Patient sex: M
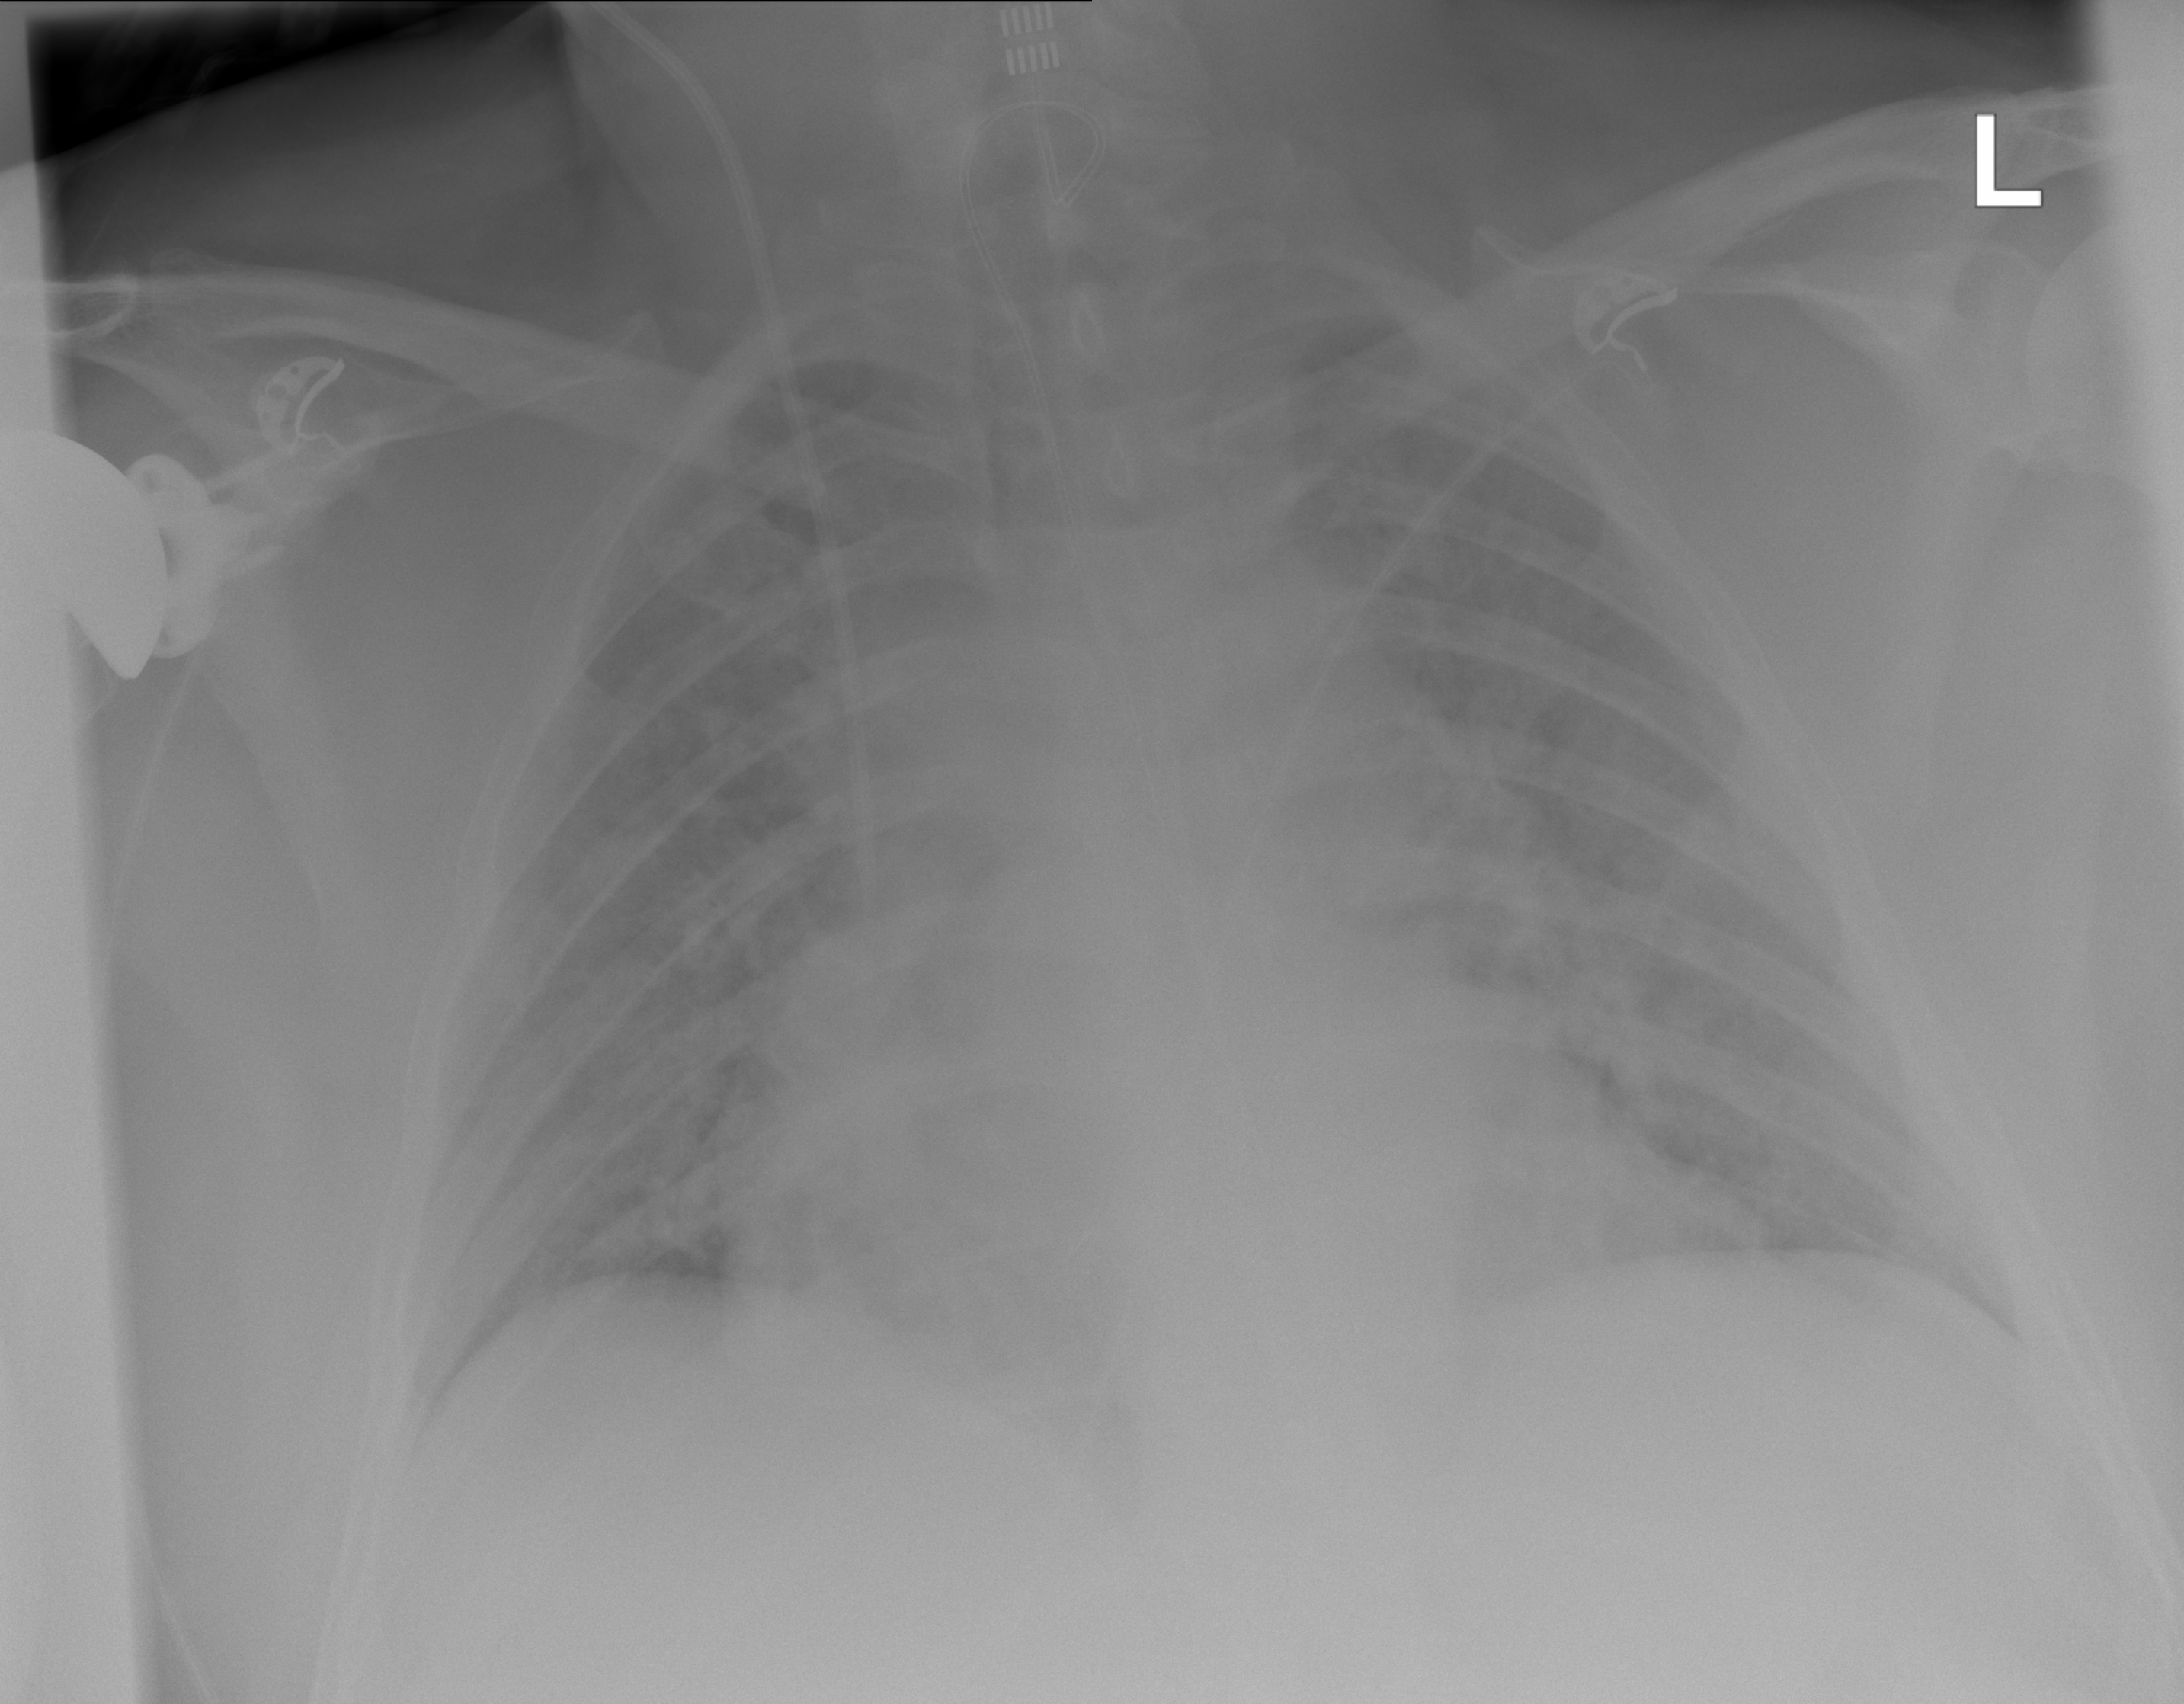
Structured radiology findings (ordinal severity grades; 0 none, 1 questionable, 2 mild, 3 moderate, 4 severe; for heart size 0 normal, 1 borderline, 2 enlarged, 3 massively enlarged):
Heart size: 2
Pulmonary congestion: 3
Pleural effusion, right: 0
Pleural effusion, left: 0
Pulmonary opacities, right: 0
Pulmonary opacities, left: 0
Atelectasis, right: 0
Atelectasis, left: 0